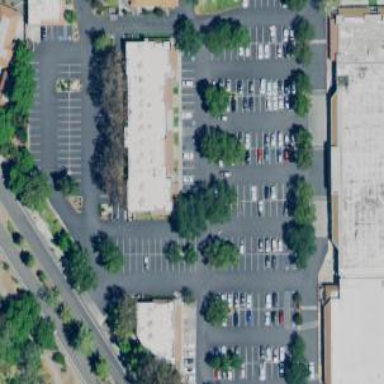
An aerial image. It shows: Retail area.